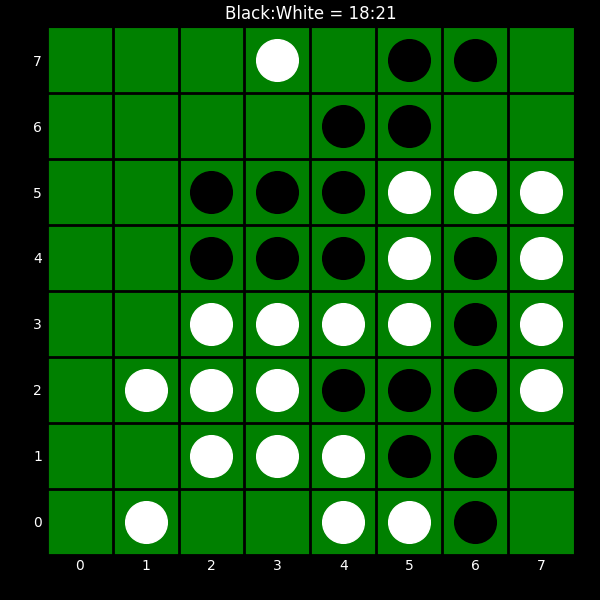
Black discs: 18
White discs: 21